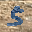
Label: 5